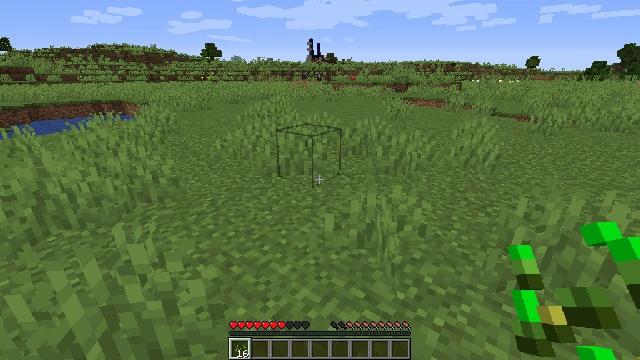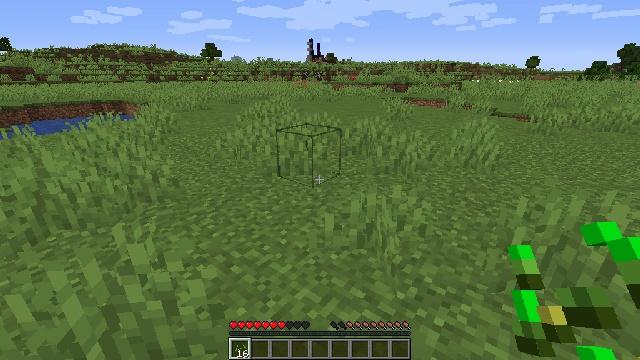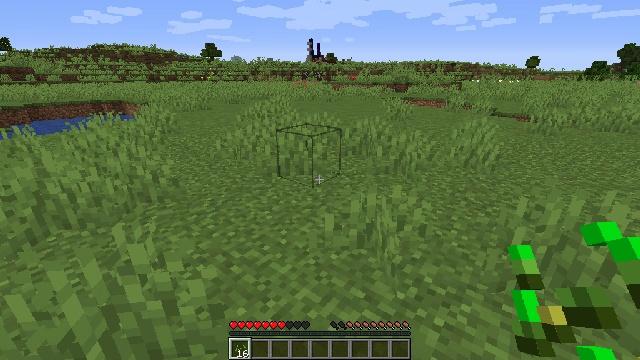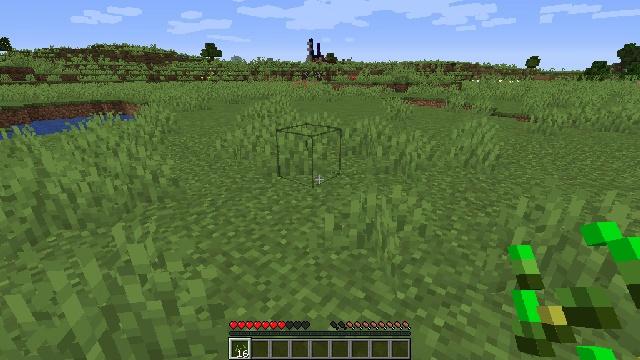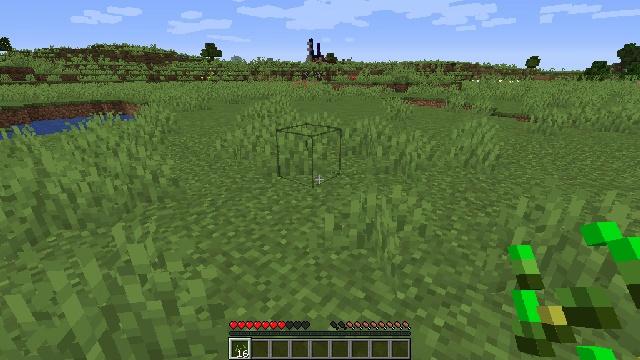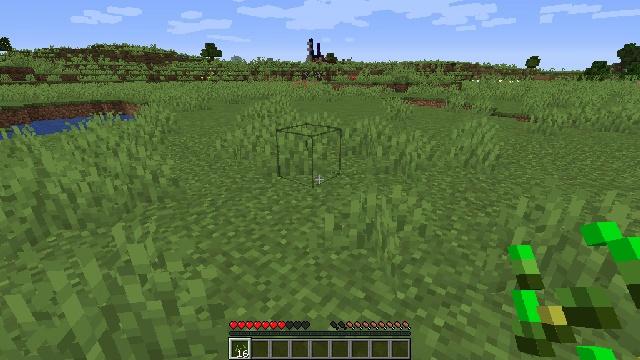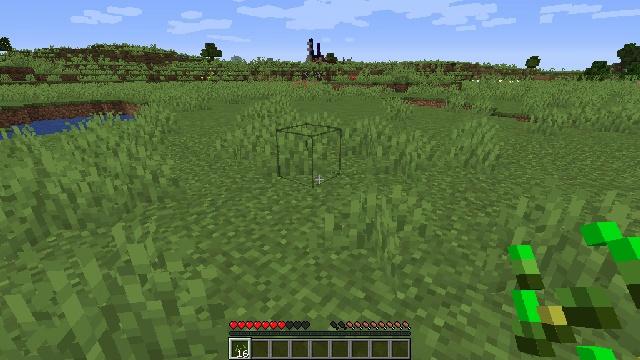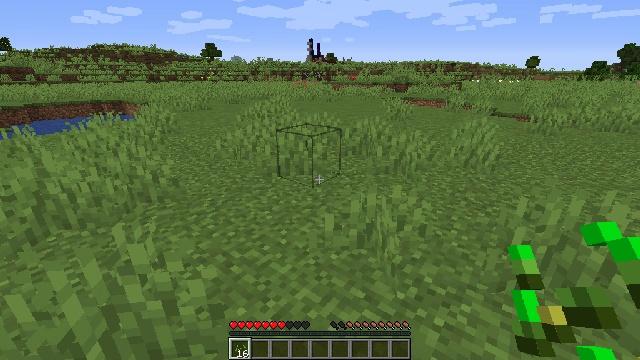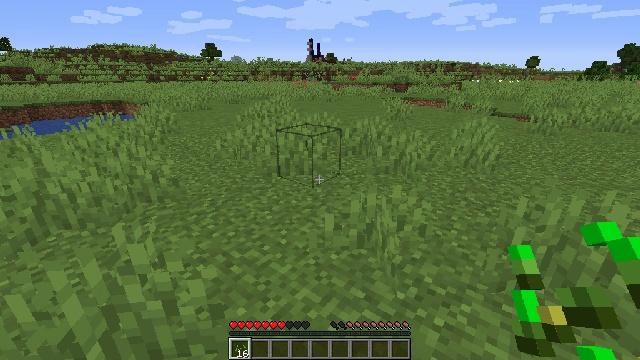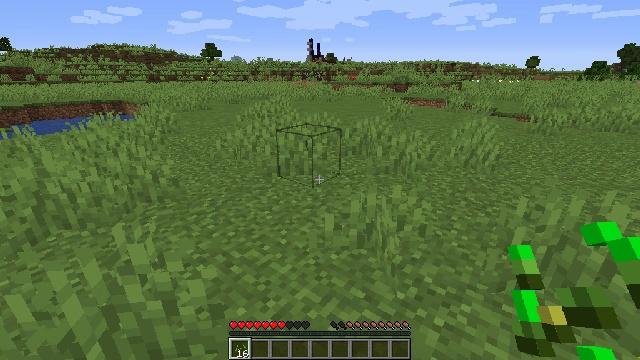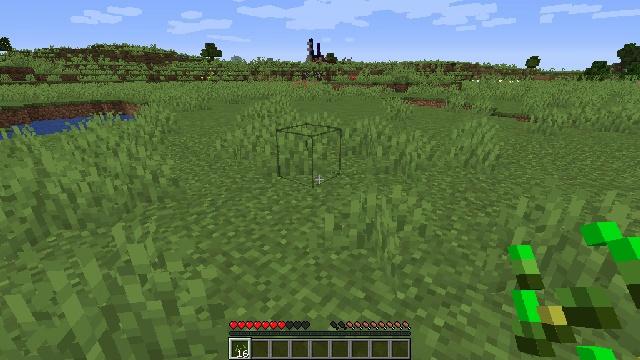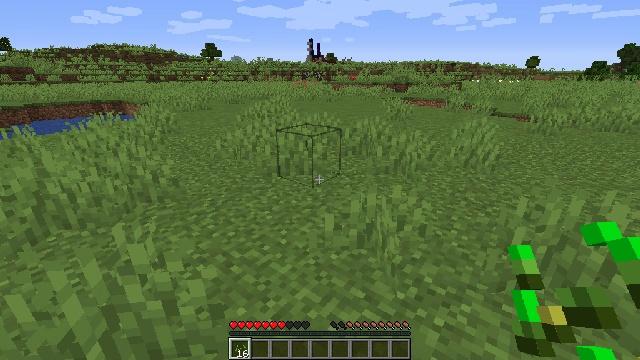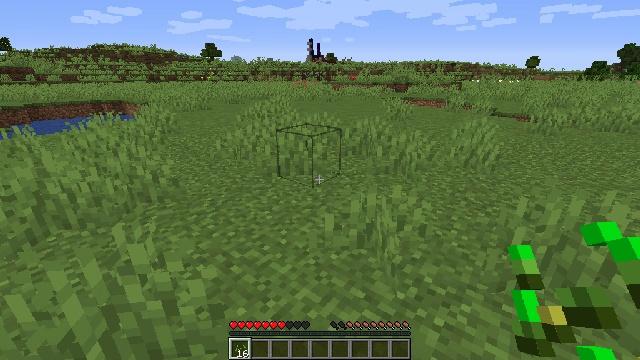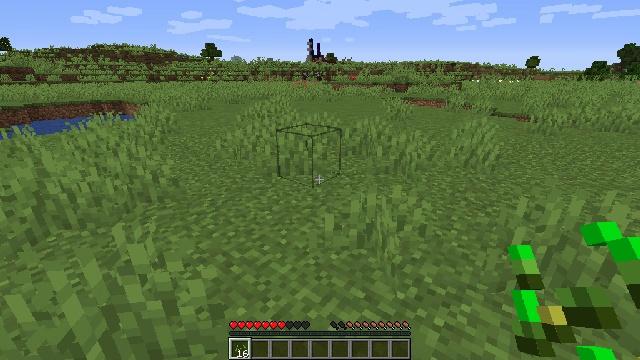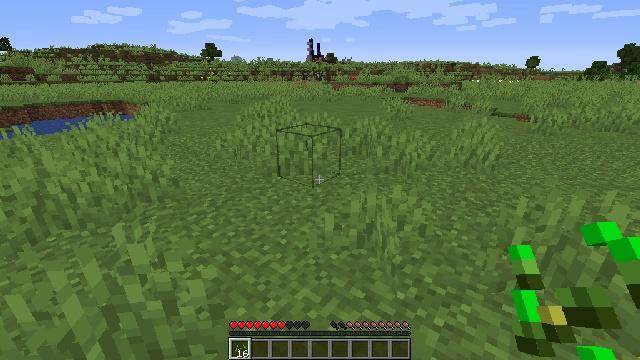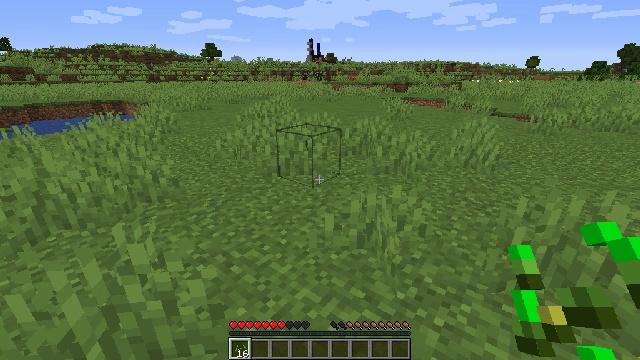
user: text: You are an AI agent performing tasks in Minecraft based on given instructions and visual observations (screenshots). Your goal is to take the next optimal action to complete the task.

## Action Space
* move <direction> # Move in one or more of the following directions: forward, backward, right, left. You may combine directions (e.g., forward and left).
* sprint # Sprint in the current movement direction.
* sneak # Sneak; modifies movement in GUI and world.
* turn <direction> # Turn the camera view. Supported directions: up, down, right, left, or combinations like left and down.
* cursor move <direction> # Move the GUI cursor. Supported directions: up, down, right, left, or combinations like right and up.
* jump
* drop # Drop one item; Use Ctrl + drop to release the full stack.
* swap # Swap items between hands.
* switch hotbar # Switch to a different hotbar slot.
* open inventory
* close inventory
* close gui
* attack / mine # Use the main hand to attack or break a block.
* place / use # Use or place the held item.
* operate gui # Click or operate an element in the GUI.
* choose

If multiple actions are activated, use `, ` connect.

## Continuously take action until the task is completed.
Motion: motion action
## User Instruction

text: Collect the grass block using a shovel.
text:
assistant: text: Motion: no_op
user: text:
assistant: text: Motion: no_op
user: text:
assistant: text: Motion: no_op
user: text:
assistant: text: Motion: no_op
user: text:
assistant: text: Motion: no_op
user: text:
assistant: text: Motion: no_op
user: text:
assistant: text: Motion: no_op
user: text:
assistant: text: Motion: no_op
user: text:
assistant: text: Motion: no_op
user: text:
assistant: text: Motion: no_op
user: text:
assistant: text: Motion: no_op
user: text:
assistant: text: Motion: no_op
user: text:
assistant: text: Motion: no_op
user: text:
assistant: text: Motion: no_op
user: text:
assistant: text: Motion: no_op
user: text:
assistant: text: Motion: no_op
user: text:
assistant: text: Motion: no_op
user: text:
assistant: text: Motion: no_op
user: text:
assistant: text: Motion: no_op
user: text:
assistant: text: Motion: no_op
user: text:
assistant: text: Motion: no_op
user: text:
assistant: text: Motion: no_op
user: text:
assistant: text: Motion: no_op
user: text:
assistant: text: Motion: no_op
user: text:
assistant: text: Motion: no_op
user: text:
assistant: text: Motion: no_op
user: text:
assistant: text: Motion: no_op
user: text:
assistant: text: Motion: no_op
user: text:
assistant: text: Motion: no_op
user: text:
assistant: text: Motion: no_op